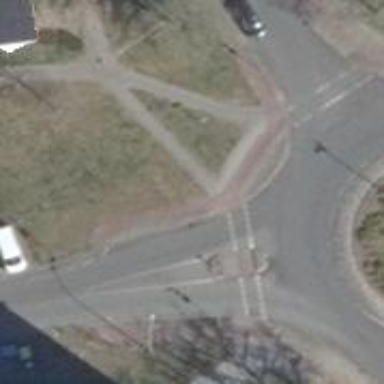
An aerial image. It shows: Uncontrolled crossing with central island on the road.